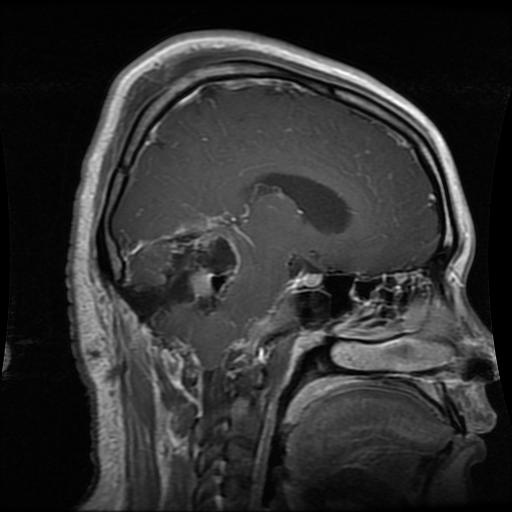
Label: glioma